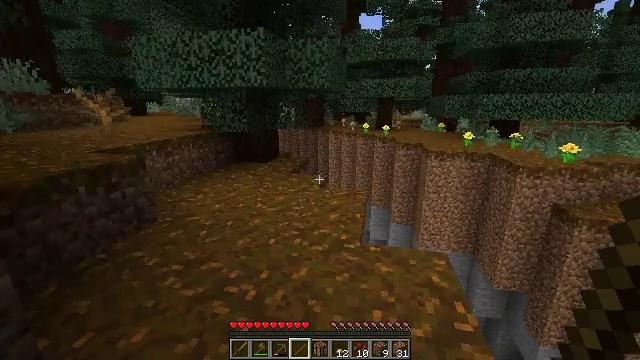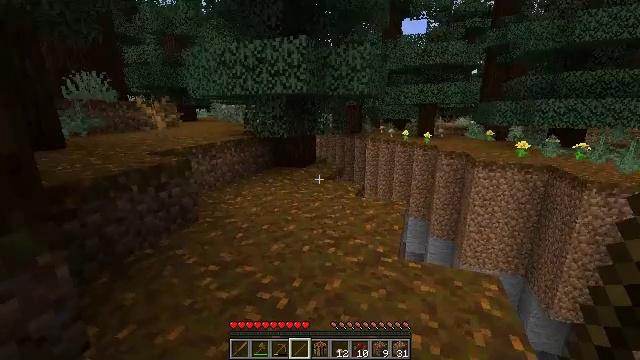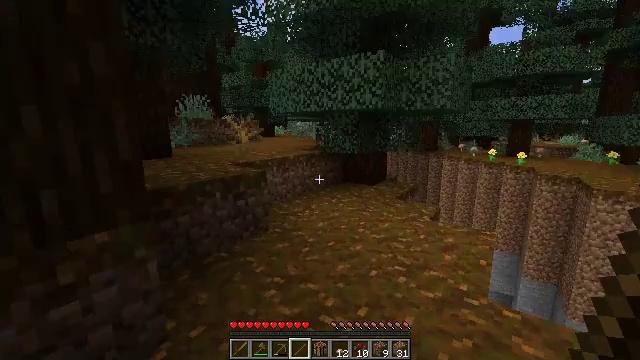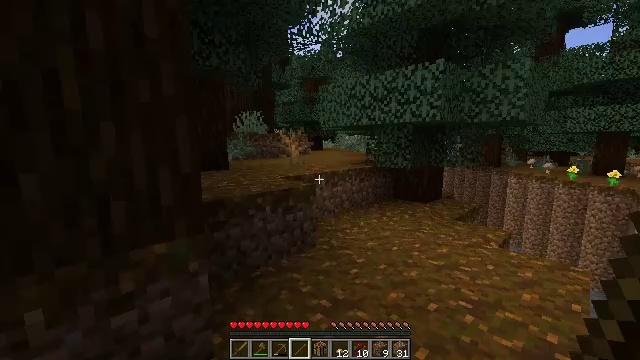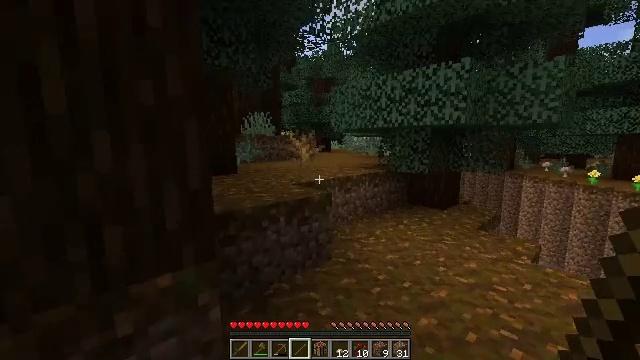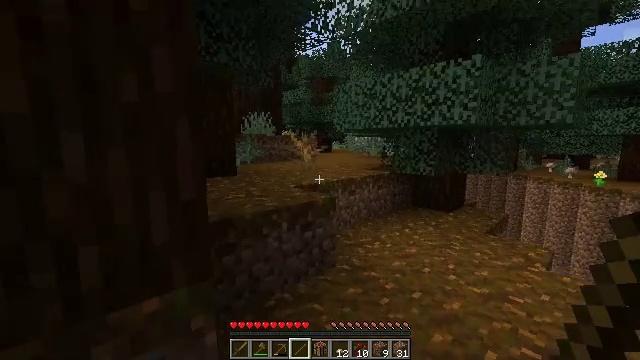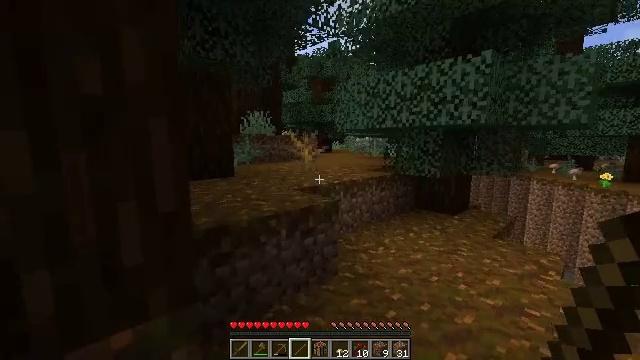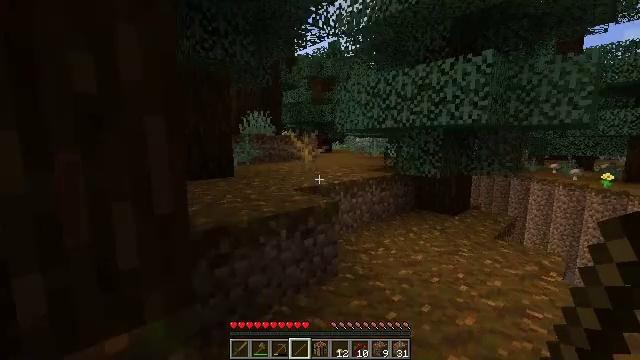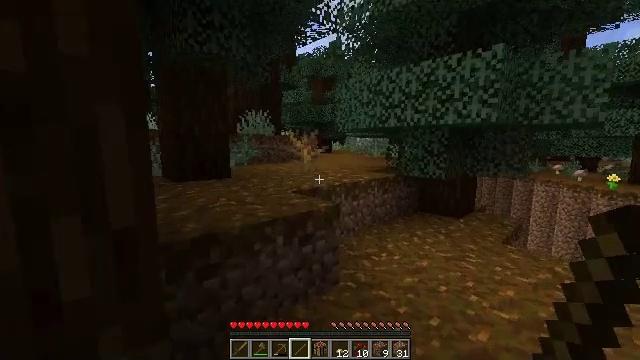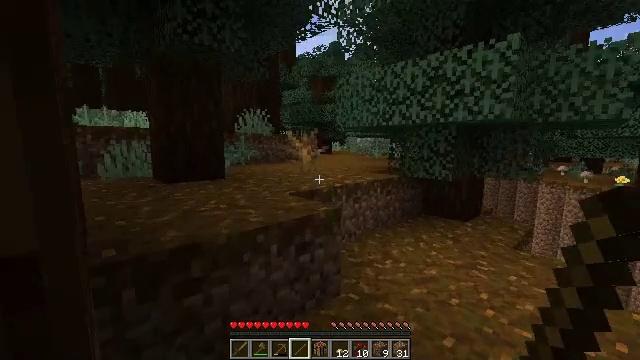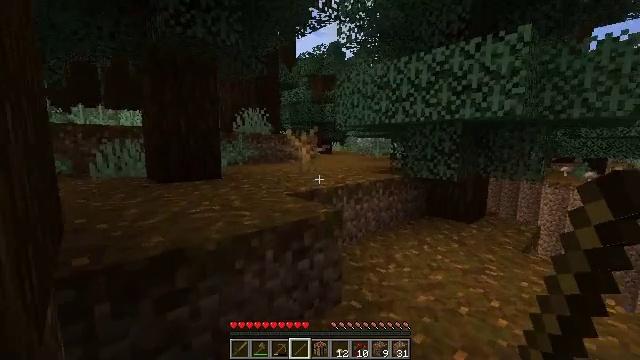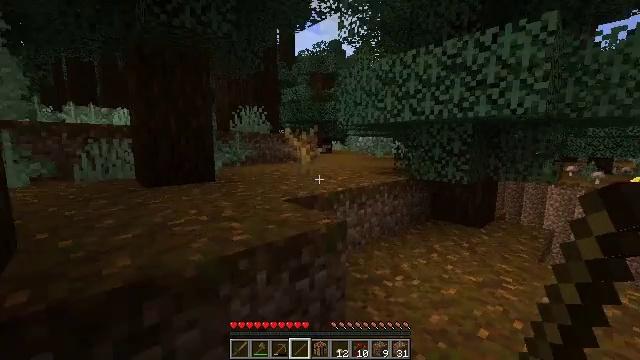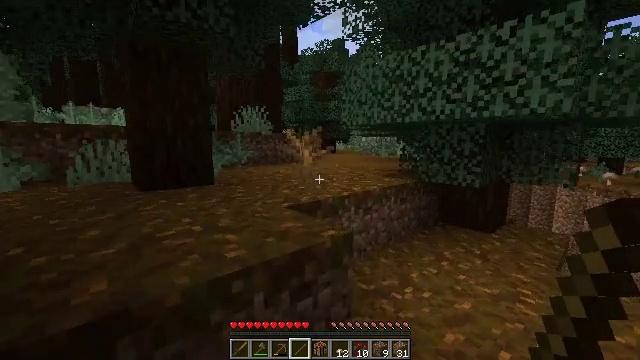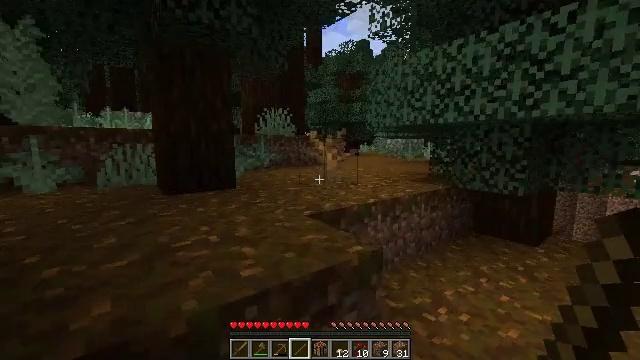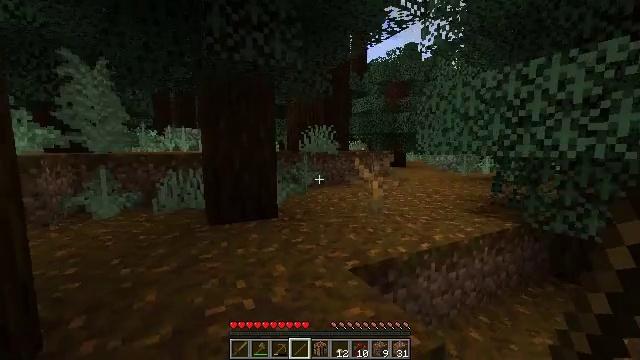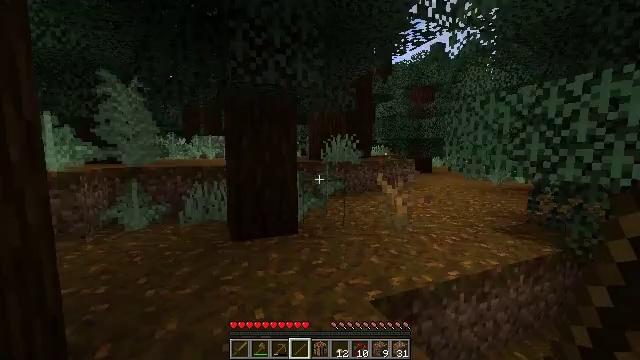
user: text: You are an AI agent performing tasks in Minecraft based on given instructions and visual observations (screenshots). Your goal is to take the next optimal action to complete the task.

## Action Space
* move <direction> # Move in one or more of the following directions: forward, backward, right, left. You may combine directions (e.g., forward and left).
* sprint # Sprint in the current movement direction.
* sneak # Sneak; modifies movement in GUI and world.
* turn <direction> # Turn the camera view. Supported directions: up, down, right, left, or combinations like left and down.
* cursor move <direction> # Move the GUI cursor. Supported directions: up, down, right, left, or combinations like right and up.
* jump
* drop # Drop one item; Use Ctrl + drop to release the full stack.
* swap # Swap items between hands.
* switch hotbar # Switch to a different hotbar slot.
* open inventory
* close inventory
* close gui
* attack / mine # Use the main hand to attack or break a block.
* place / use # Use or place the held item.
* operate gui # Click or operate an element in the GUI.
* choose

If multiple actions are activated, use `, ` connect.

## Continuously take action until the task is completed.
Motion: motion action
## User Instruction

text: Gather the red mushroom in forests or caves.
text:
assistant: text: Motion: move forward and move left, turn left and up
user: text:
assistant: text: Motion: move forward and move left, turn left and up
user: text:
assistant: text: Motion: move forward and move left, turn left and up
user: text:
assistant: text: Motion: move forward and move left, turn left
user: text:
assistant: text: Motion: move forward
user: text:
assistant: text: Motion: move forward
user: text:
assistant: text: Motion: move forward
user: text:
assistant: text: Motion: move forward
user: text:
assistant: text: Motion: move forward
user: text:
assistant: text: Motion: move forward
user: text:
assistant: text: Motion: move forward
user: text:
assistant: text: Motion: move forward
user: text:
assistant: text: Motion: move forward, turn left
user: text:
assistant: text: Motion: move forward, turn left, jump
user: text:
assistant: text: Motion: move forward, turn left, jump
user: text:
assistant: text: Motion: move forward, jump
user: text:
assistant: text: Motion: move forward and move left
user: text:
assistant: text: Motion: move forward and move left
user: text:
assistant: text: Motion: move forward and move left, turn right
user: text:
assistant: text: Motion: move forward and move left, turn right
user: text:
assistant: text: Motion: move forward, turn right
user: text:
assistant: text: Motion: move forward
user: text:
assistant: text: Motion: move forward
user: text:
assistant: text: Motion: move forward
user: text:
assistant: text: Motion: move forward
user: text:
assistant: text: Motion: move forward
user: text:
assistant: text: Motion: move forward
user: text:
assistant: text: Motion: move forward
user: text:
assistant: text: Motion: move forward, turn right
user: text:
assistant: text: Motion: move forward, turn right